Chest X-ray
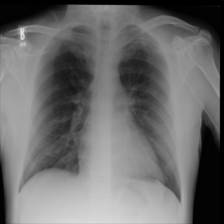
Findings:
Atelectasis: negative
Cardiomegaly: negative
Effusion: negative
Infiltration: negative
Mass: negative
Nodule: negative
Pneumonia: negative
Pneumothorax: negative
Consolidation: negative
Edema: negative
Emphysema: negative
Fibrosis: negative
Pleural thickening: negative
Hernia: negative